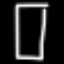
Label: square